Шар радиуса $R$ соскальзывает по лестнице, ширина и высота ступенек которой $a\ll R$ (см. рисунок).  Соударения шара со ступеньками неупругие, трения нет.
Какой наибольшей скорости достигнет шар при достаточно большой длине лестницы?
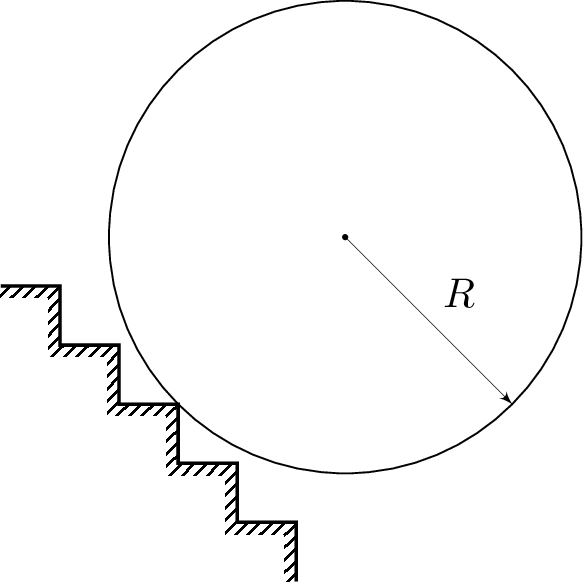
Ответ: $$ v=\sqrt{\frac{R^{2}-2 a^{2}}{a} g} \approx \sqrt{g \frac{R^{2}}{a}}. $$
Темы:
T, Механика, Динамика, Всероссийские, Реальная механическая система, Неупругое столкновение